Interaction volume radius: 10 \u00c5
Interaction volume height: 15 \u00c5
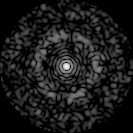
Disorder parameter: 0.8275